Field crop: maize
Growth stage: 1
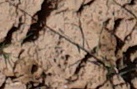
Species: lolium